Question: I created a stored procedure like the following:
'''
-- --------------------------------------------------------------------------------
-- Routine DDL
-- Note: comments before and after the routine body will not be stored by the server
-- --------------------------------------------------------------------------------
DELIMITER $$
CREATE DEFINER='MailMe'@'%' PROCEDURE 'sp_archivev3'()
BEGIN
INSERT INTO
send.sgev3_archive(a_bi,
b_vc,
c_int,
d_int,
e_vc,
f_vc,
g_vc,
h_vc,
i_dt,
j_vc,
k_vc,
l_vc,
m_dt,
n_vch,
o_bit)
SELECT a_bi,
b_vc,
c_int,
d_int,
e_vc,
f_vc,
g_vc,
h_vc,
i_dt,
j_vc,
k_vc,
l_vc,
m_dt,
n_vch,
o_bit
FROM send.sgev3
WHERE m_dt BETWEEN CURDATE() - INTERVAL 1 DAY AND CURDATE();
END
'''
Now, I am trying to create an event inside the above stored procedure as follows:
---
'''
-- Routine DDL
-- Note: comments before and after the routine body will not be stored by the server
-- --------------------------------------------------------------------------------
DELIMITER $$
CREATE DEFINER='MailMe'@'%' PROCEDURE 'sp_archivev3'()
EVENT archivescheduler
ON SCHEDULE
EVERY 10 SECOND
DO BEGIN
INSERT INTO
send.sgev3_archive(a_bi,
b_vc,
c_int,
d_int,
e_vc,
f_vc,
g_vc,
h_vc,
i_dt,
j_vc,
k_vc,
l_vc,
m_dt,
n_vch,
o_bit)
SELECT a_bi,
b_vc,
c_int,
d_int,
e_vc,
f_vc,
g_vc,
h_vc,
i_dt,
j_vc,
k_vc,
l_vc,
m_dt,
n_vch,
o_bit
FROM send.sgev3
WHERE m_dt BETWEEN CURDATE() - INTERVAL 1 DAY AND CURDATE();
END
'''
I am getting a 'cross' symbol on the line 'EVENT archivescheduler' in the above code. I am following the following <URL> on the MySQL Website. Am I doing something wrong?
What I suspect is that since I have already created the stored procedure before and I am trying to create one, this could create some problem. Please let me know what I am doing wrong?
As small screenshot from the MySQLWORKbench of the error:
Thanks
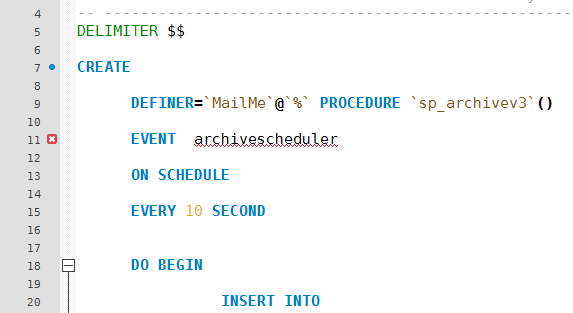
Answer: Per documentation you can't create event inside procedure body. See this post <URL>.
You will have to create the procedure first and then call it from event like below
'''
DELIMITER $$
CREATE DEFINER='MailMe'@'%' PROCEDURE 'sp_archivev3'()
BEGIN
INSERT INTO
send.sgev3_archive(a_bi,
b_vc,
c_int,
d_int,
e_vc,
<Rest of the code goes here>
'''
Then create event calling the procedure
'''
DELIMITER $$
CREATE EVENT archivescheduler
ON SCHEDULE EVERY 10 SECOND
DO BEGIN
CALL 'sp_archivev3'();
END $$
DELIMITER ;
'''
Another Pointer: In case your stored procedure don't fire from event; you may need to check whether 'GLOBAL EVENT SCHEDULER' is in 'DISABLE' state. You can turn it on using below setting
'''
SET GLOBAL event_scheduler = ON;
'''